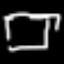
Label: square